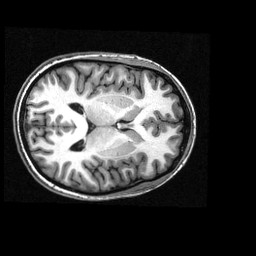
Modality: T1w
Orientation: axial
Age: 18
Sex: female